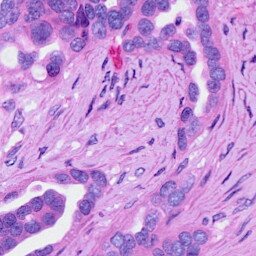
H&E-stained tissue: Ovarian